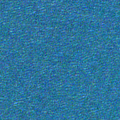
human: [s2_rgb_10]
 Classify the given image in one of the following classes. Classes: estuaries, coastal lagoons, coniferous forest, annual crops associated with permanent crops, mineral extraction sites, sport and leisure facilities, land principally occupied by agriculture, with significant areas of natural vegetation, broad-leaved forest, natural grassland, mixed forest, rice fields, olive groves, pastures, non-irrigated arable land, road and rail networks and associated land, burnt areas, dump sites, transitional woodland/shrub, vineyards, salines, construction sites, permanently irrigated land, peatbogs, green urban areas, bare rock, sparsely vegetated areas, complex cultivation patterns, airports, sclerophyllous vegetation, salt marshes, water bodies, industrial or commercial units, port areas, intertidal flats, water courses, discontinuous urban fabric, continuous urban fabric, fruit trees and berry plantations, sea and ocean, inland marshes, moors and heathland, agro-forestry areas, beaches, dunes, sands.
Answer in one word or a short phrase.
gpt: sea and ocean